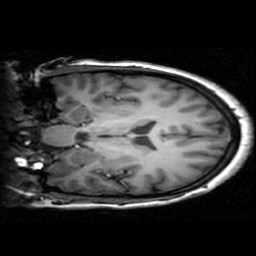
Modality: T1w
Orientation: coronal
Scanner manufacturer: ge
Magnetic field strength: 3 T
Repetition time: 0.009036 s
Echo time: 0.00184 s